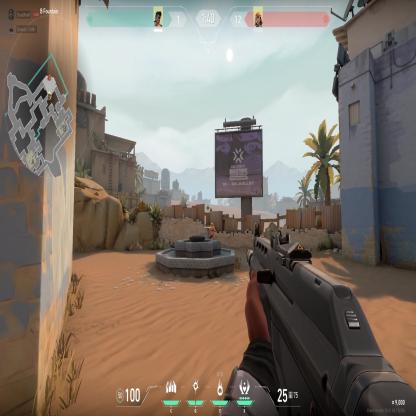
Label: enemy